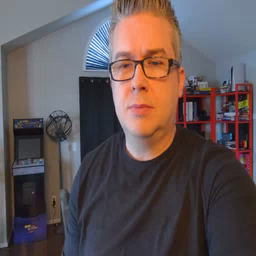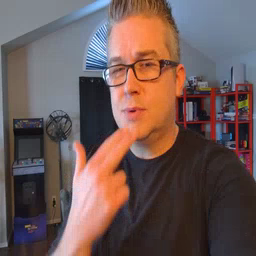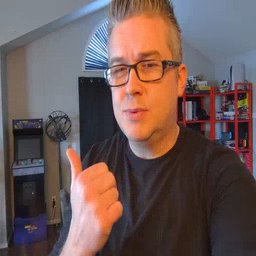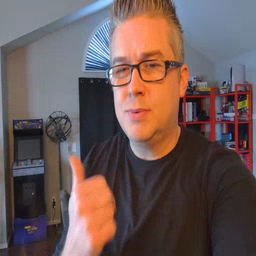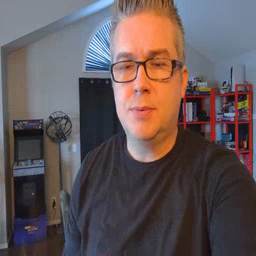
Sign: cute